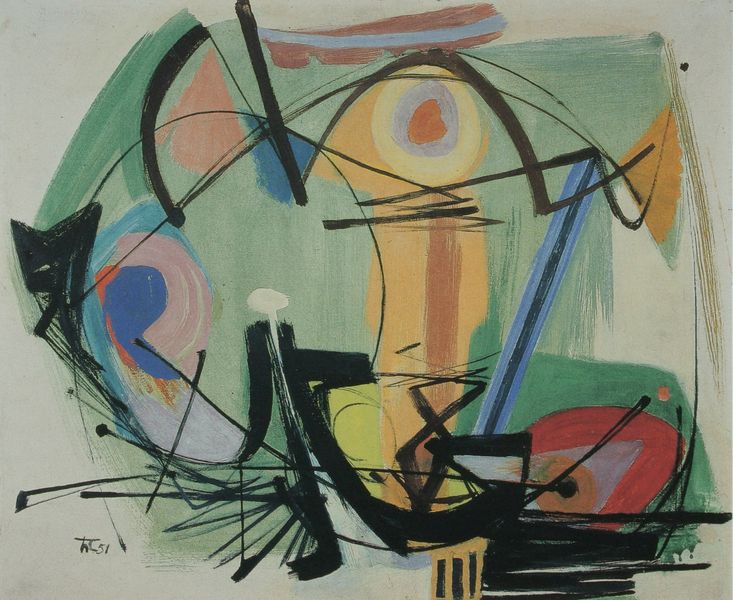
Titel: Guillotine
Künstler: Hann Trier
Institution: Im Besitz des Künstlers
Schlagwörter: blau, gelb, grün, ocker, braun, bunt, schwarz, rot, kreis, abstrakt, modern, farbe, lila, linien, kreise, gebogene